Field crop: tomato
Growth stage: 2
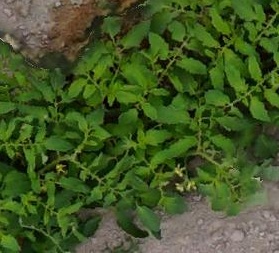
Species: tomato